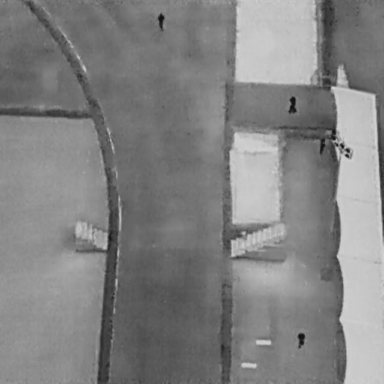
There are four People in the infrared image.